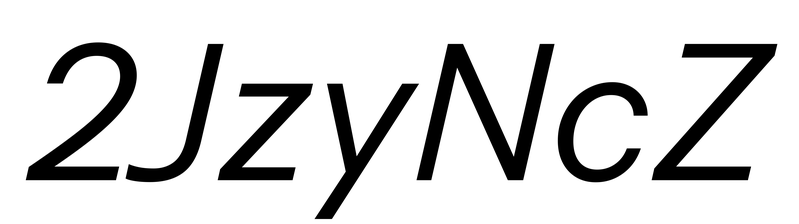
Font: InstrumentSans-Italic_Italic